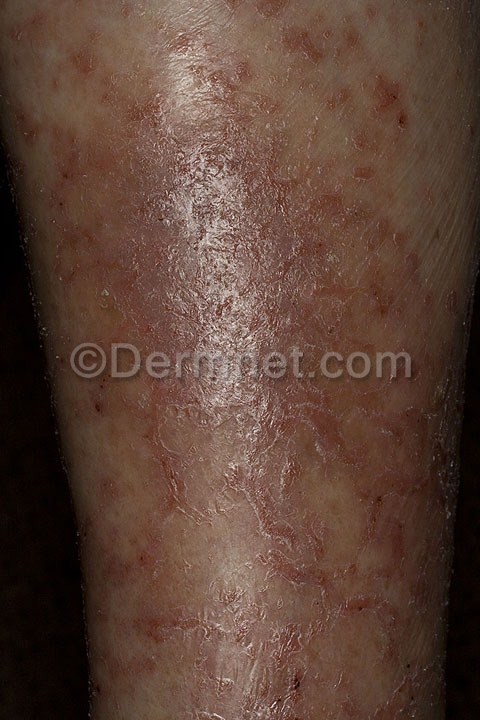
Disease: Eczema Photos